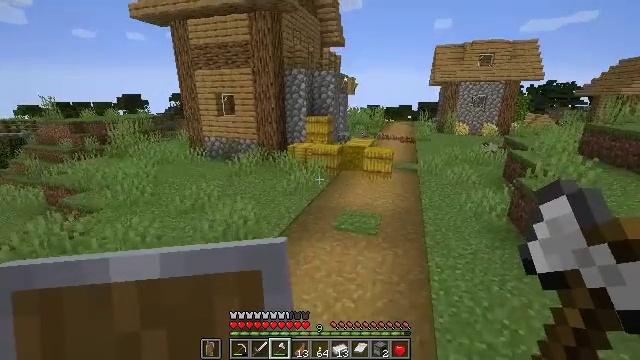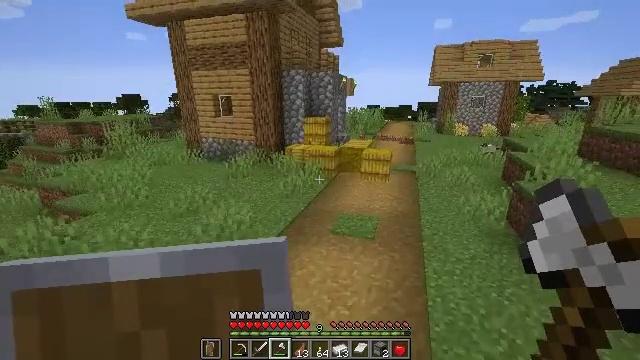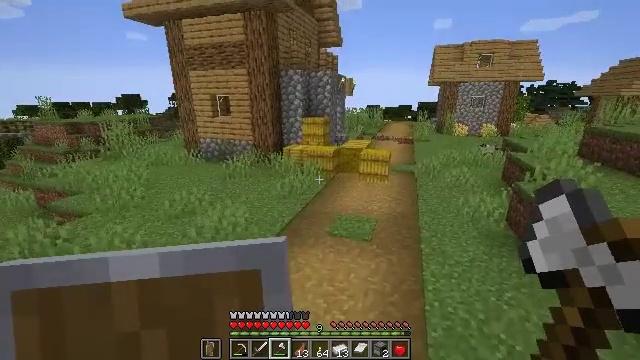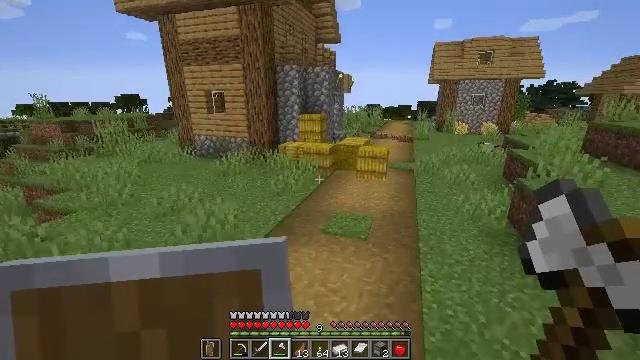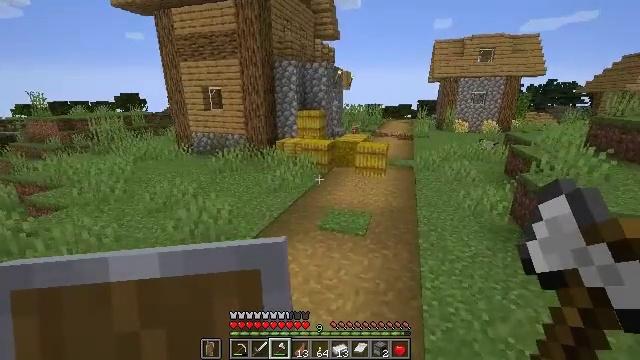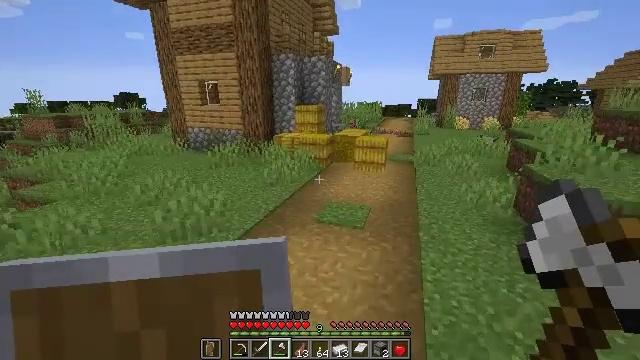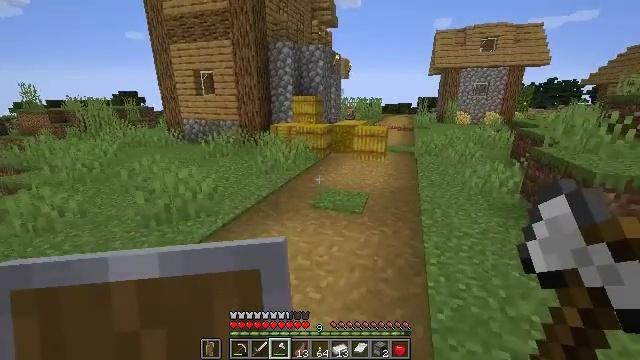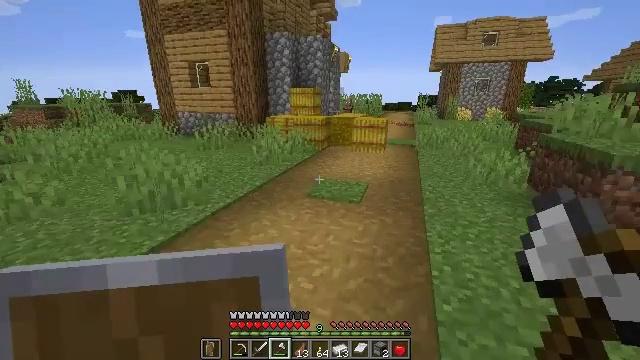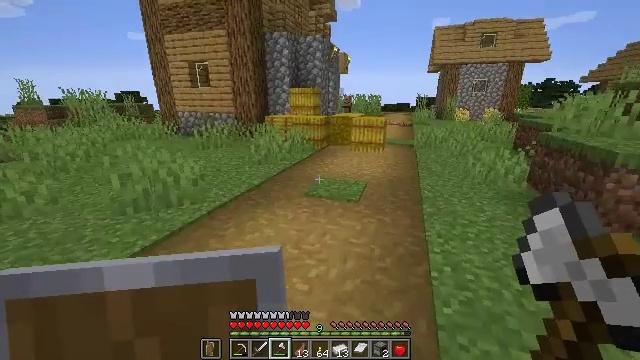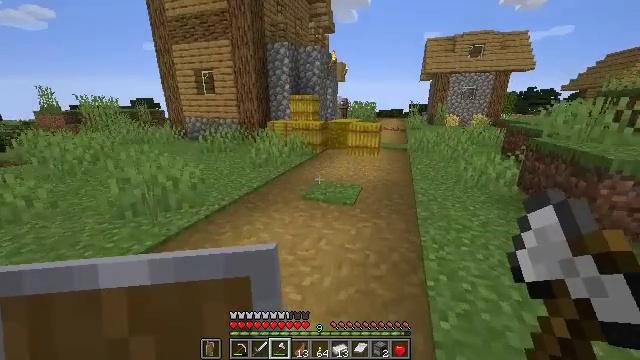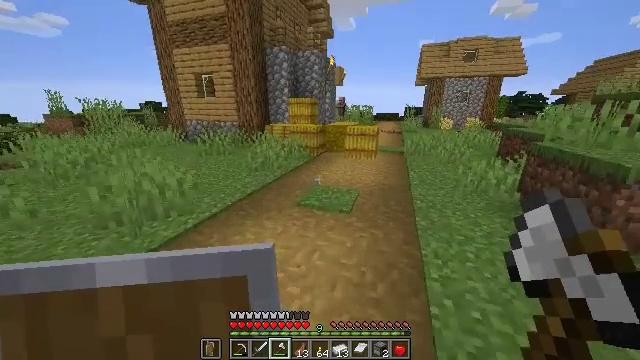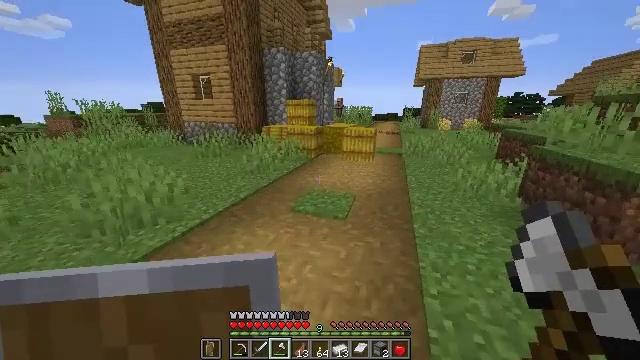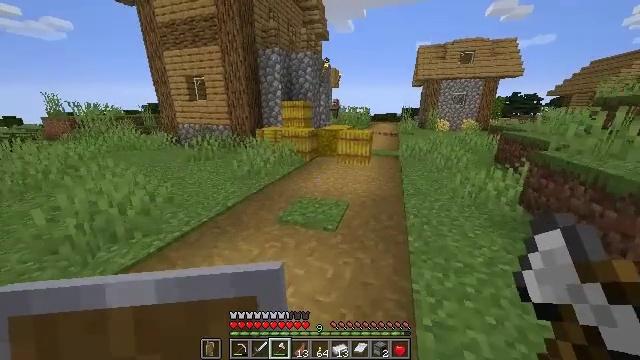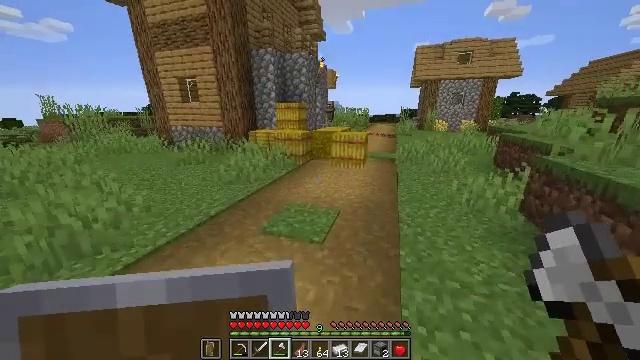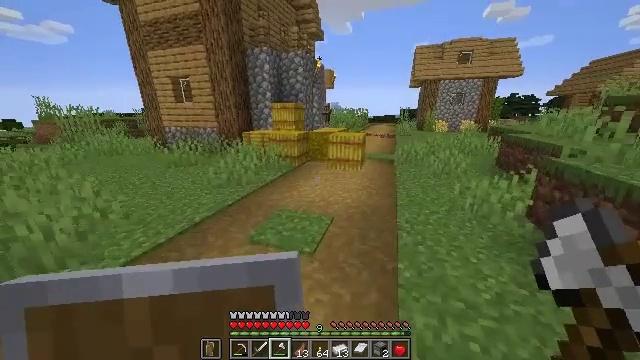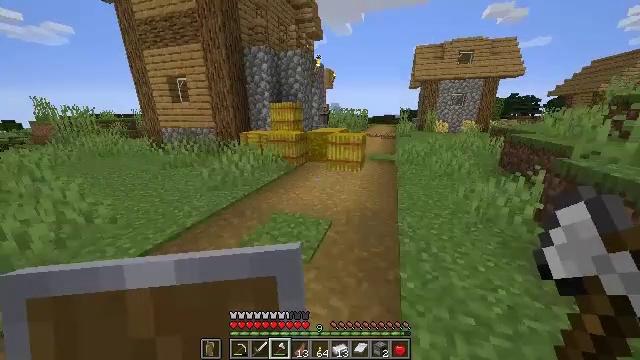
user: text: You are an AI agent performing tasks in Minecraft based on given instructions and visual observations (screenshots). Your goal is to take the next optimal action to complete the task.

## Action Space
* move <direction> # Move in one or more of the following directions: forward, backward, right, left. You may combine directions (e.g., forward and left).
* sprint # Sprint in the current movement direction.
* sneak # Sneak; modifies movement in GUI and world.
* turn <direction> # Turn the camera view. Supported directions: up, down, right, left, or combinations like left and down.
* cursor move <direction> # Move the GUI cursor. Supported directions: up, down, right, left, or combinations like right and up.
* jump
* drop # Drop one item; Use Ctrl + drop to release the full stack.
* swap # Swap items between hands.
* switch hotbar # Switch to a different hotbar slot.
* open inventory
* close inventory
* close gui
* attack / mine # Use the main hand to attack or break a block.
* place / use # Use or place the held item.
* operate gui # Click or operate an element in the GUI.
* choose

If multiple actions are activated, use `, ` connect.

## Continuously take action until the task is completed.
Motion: motion action
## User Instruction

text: Gather the ladder by attacking it.
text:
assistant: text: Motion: move forward, jump
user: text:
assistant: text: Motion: move forward, jump
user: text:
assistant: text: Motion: move forward
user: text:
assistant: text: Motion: move forward
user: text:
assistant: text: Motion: move forward
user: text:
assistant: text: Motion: move forward
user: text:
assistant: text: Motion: move forward, sprint
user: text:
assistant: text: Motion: move forward, sprint
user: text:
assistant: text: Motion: move forward, sprint
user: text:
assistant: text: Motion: move forward and move right
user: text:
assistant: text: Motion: move forward and move right
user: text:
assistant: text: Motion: move forward and move right
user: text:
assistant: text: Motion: move forward and move right
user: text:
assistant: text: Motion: move forward
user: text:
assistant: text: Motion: move forward
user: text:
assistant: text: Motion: move forward
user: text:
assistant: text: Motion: move forward
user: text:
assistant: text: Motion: move forward
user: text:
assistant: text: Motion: move forward
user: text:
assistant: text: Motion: move forward
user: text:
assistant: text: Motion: move forward
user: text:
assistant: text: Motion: move forward
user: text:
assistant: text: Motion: move forward
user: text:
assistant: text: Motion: move forward
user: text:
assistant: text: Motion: move forward
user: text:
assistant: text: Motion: move forward
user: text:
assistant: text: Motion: move forward
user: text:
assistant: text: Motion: move forward, jump
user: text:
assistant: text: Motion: move forward, jump
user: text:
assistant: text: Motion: move forward, jump